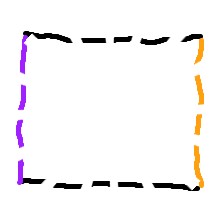
Shape: rectangle